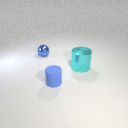
small blue metal sphere to the left of large cyan metal cylinder